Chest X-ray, PA view. Patient: 46 years old, sex M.
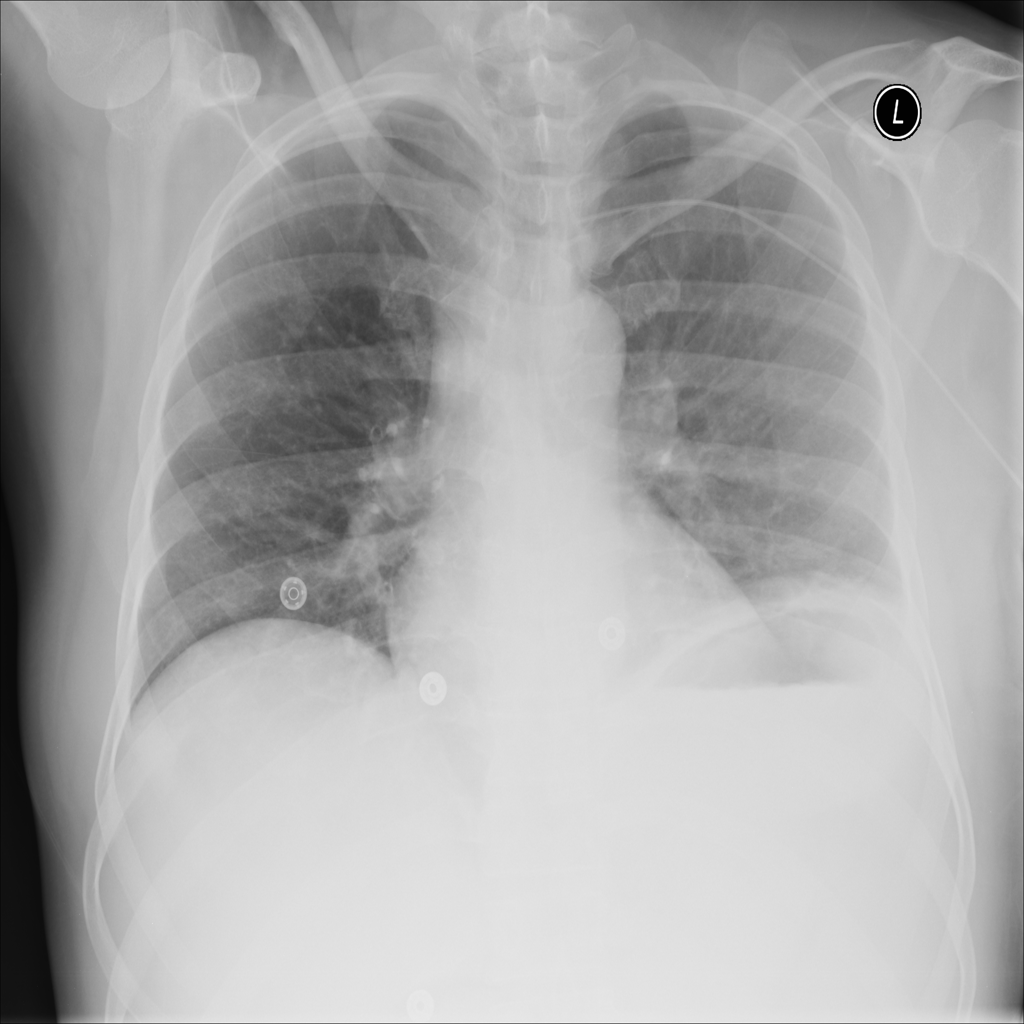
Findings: Atelectasis, Infiltration